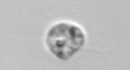
Label: Amoeba